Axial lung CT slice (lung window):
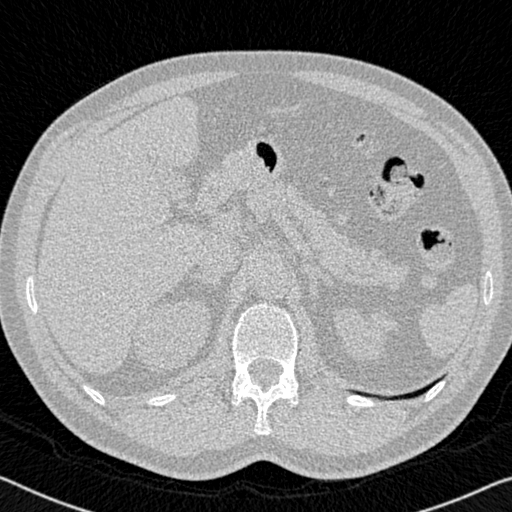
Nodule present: no